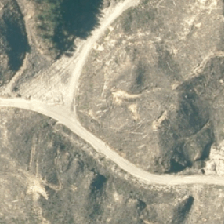
Land cover: harvested_forest